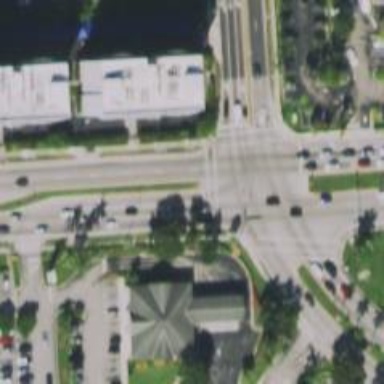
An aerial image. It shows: Marked crossing on the road.